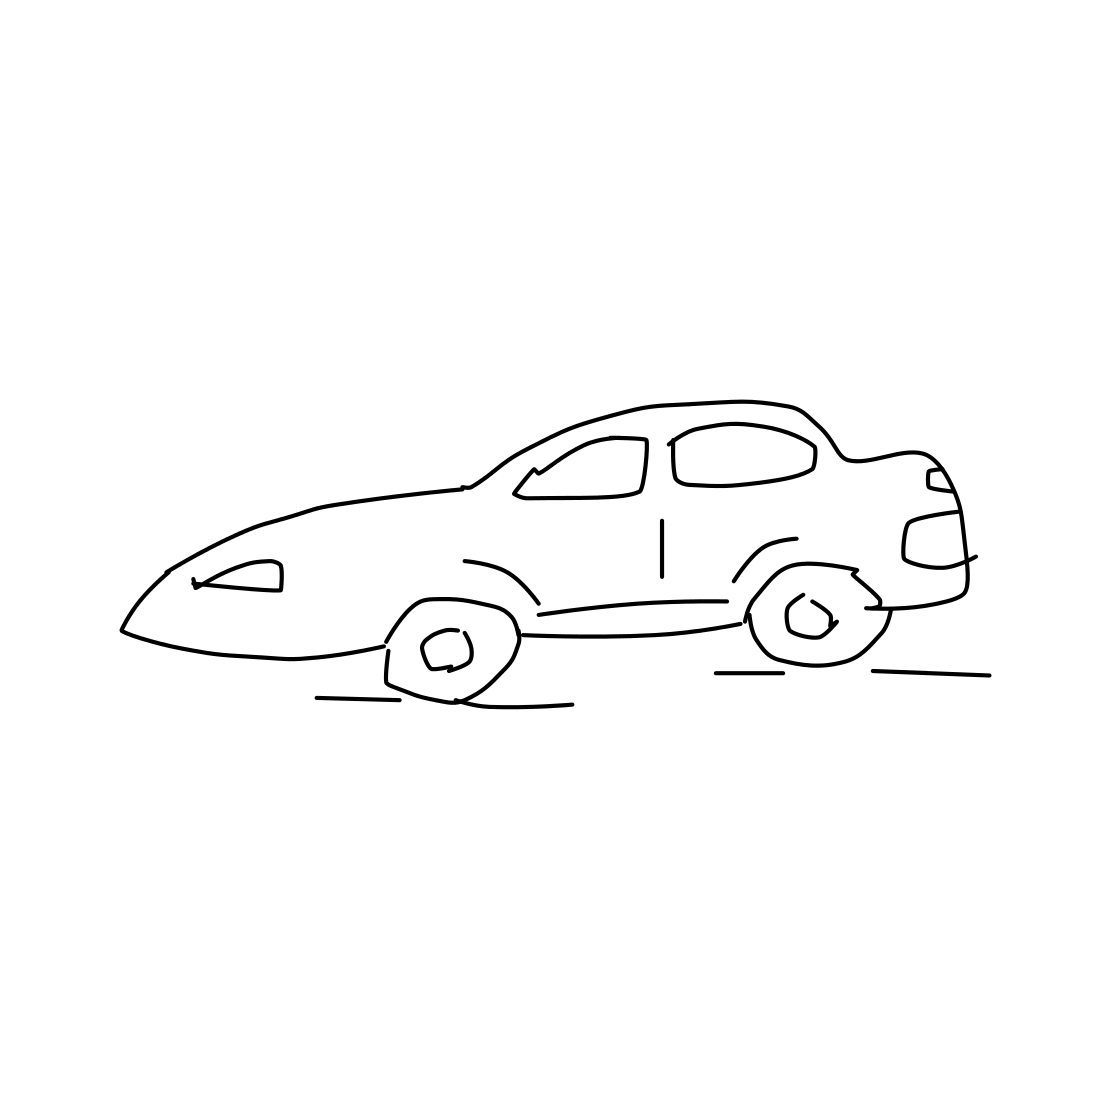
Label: car (sedan)